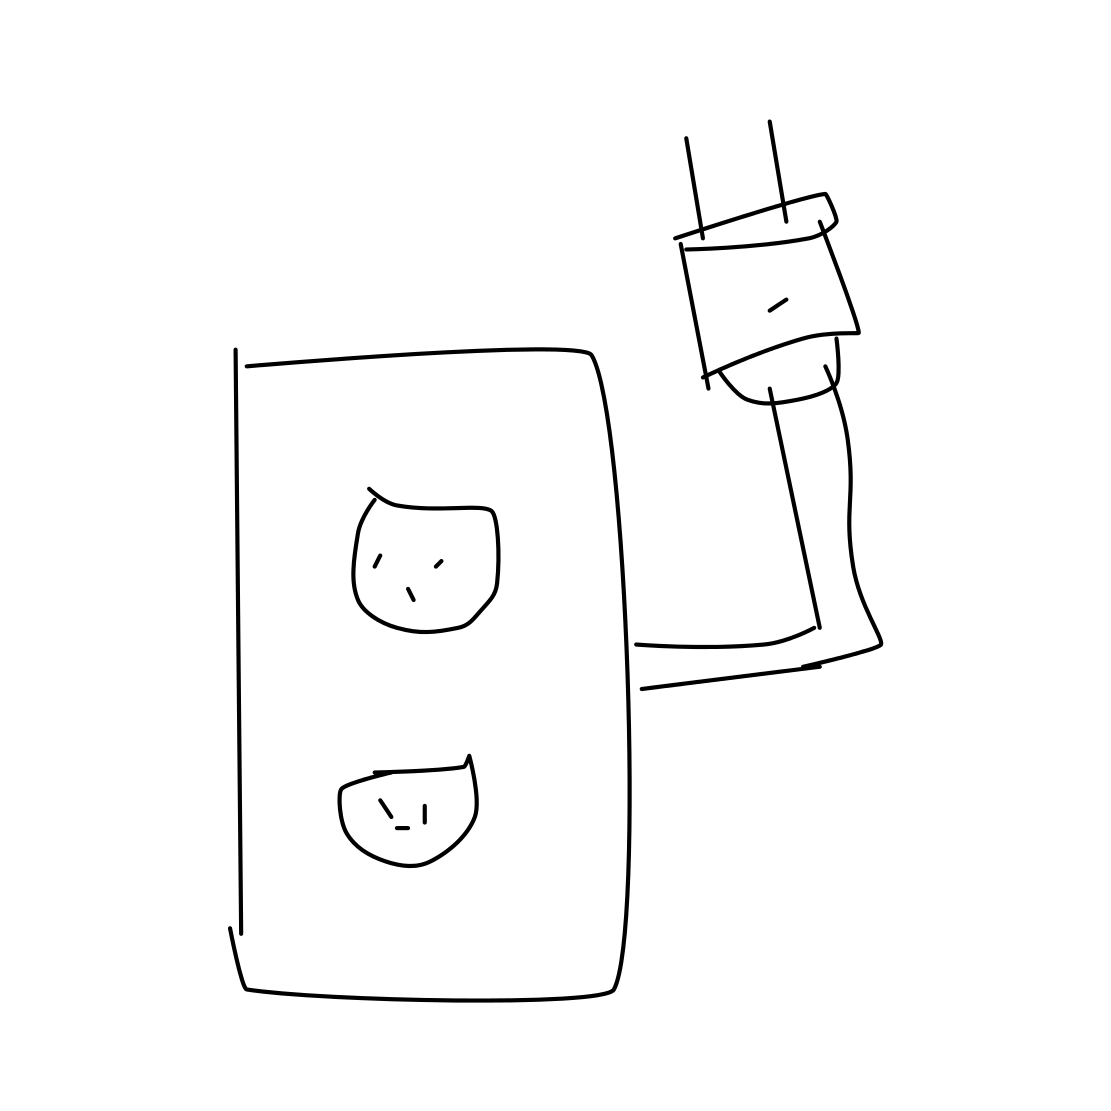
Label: power outlet